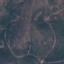
Label: HerbaceousVegetation